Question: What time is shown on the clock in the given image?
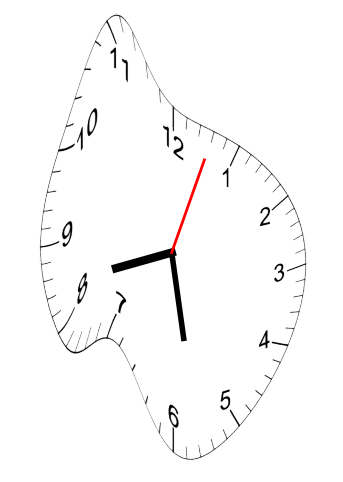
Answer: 08:28:03